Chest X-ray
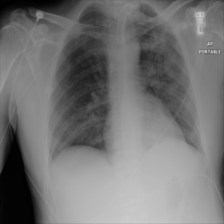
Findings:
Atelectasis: negative
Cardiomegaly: negative
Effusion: positive
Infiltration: negative
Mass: negative
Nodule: negative
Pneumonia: negative
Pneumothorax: negative
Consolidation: positive
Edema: negative
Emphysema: negative
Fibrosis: negative
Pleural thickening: negative
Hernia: negative